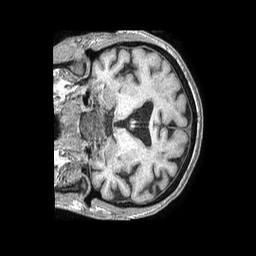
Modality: T1w
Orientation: coronal
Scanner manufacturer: philips
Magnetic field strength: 1.5 T
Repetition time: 0.007796 s
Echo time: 0.003561 s